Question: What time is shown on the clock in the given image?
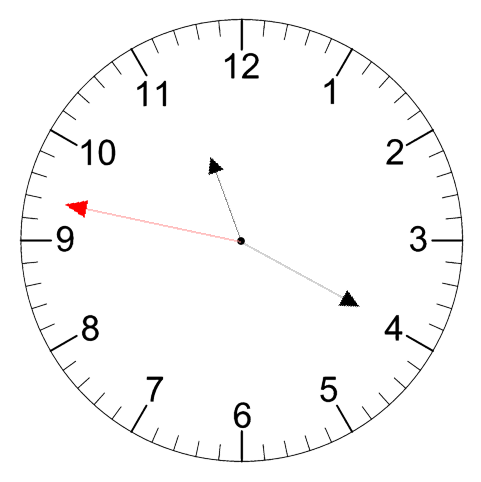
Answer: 11:19:47